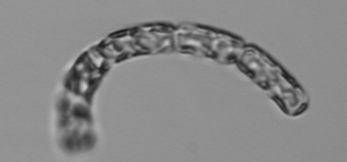
Label: Guinardia_striata